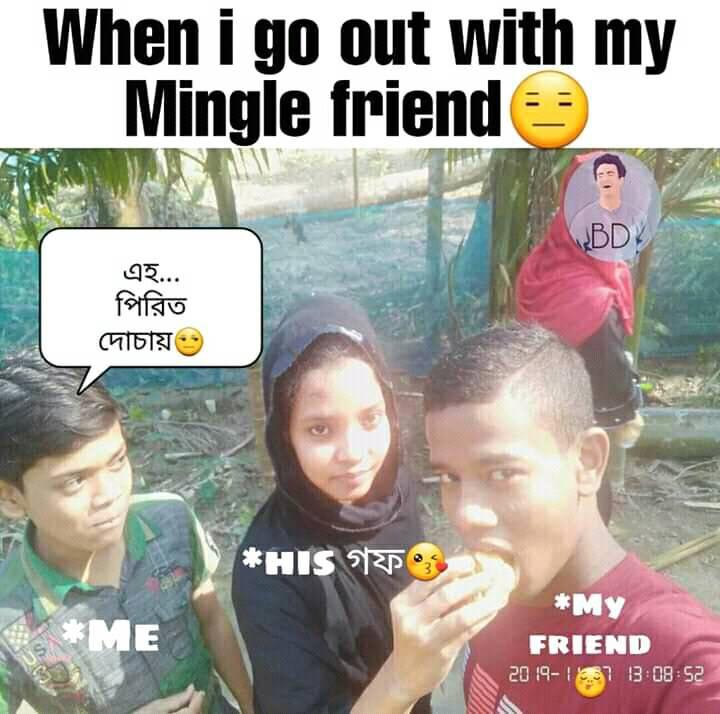
Caption: When i go out with my Mingle friend   এহ পিরিত দোচায়     *HIS গফ     *ME     *My FRIEND
Label: hate